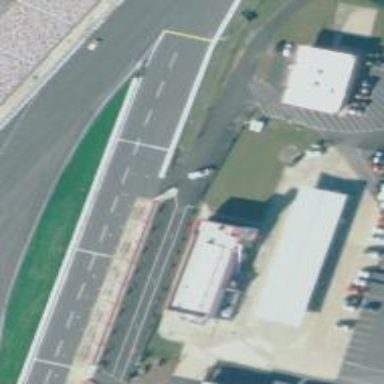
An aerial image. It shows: Raceway for motor sports.